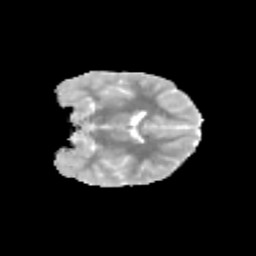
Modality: MD
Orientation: coronal
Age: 10
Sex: female
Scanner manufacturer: siemens
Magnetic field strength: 3 T
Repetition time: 3.8 s
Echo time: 0.07 s